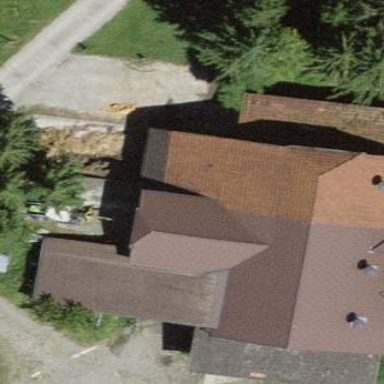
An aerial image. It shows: Rural barn.